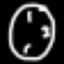
Label: clock